Field crop: maize
Growth stage: 1
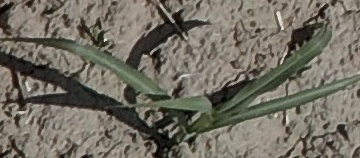
Species: sorghum